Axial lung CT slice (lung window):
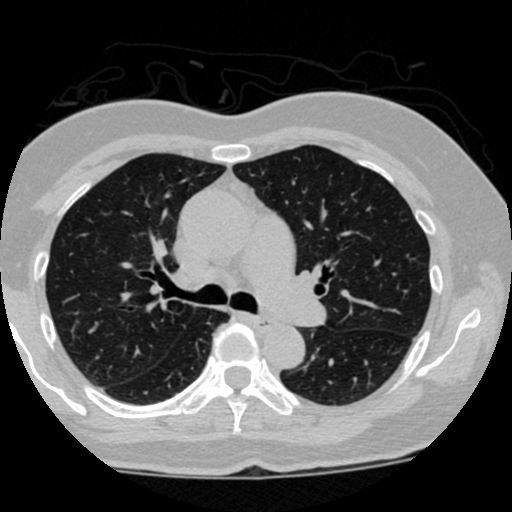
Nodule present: no